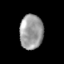
Tissue: skin
Cell type: Epithelial cells
Senescence score: 0.7806
Nuclear area (px): 797
Mean DAPI intensity: 154.151